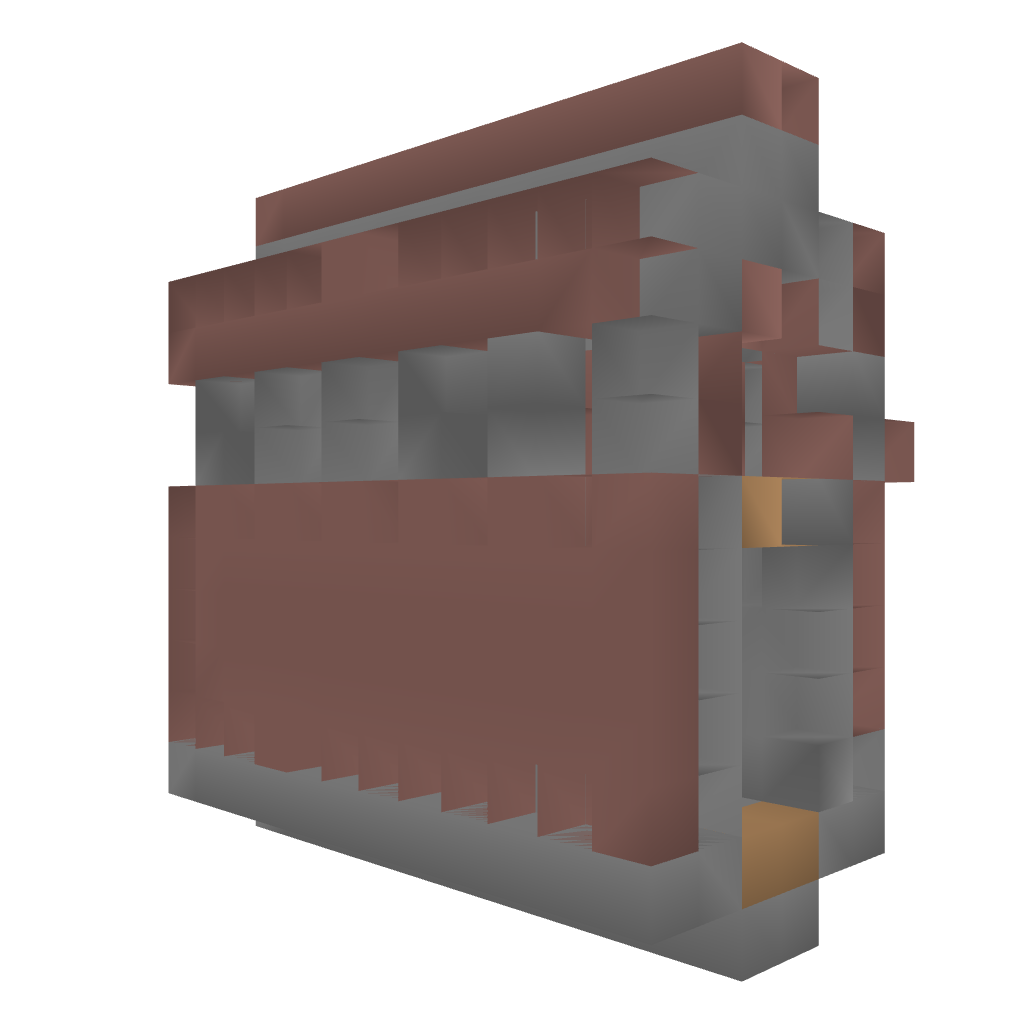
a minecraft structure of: Castle Module - Wall bad low quality